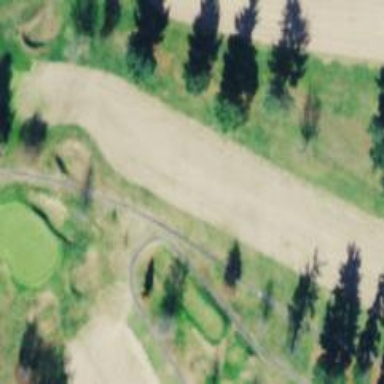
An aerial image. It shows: Golf hole.